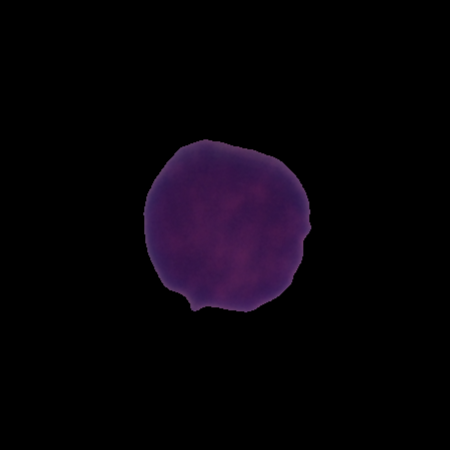
Label: healthy